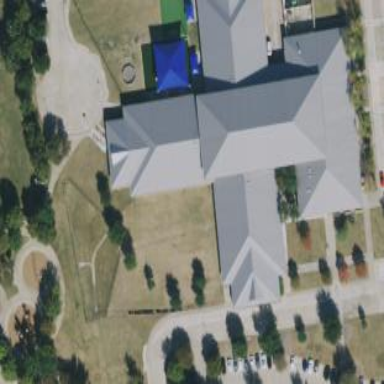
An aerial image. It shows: School building.